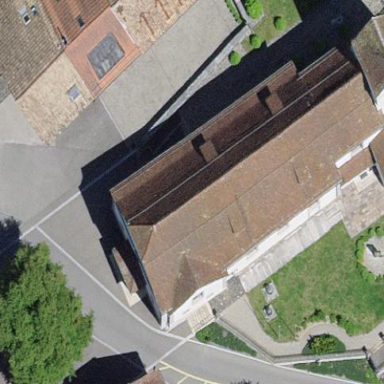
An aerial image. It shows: Church which is place of worship.